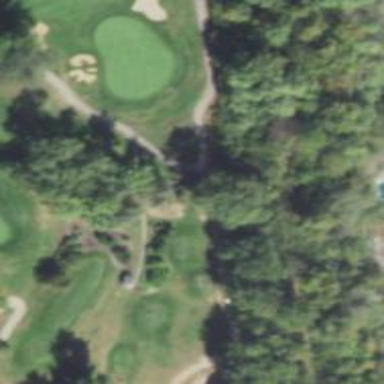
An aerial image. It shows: Path used for both walking and golf.